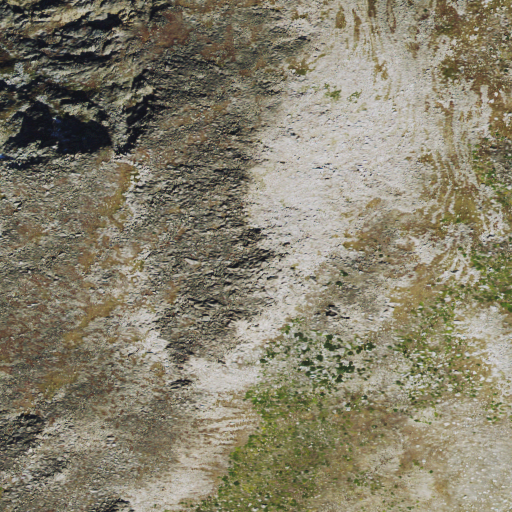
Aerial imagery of mountain in Montana named Prairieview Mountain containing grassland, shrub, and evergreen forest